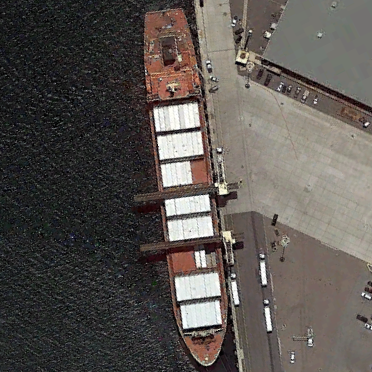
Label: civil